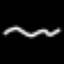
Label: squiggle